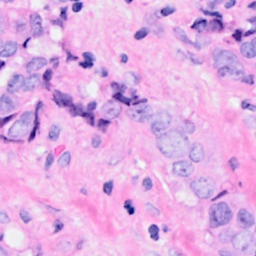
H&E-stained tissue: Breast